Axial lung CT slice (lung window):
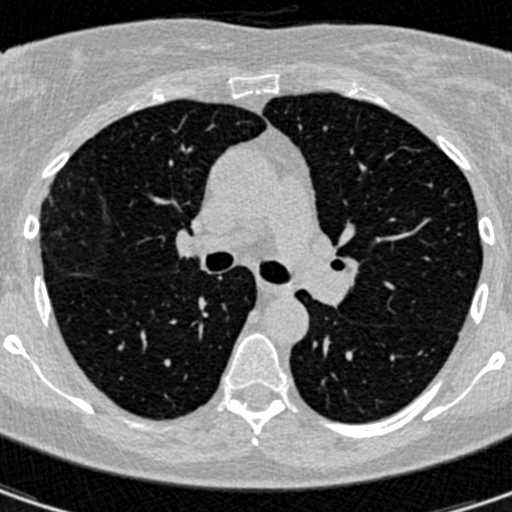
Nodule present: no